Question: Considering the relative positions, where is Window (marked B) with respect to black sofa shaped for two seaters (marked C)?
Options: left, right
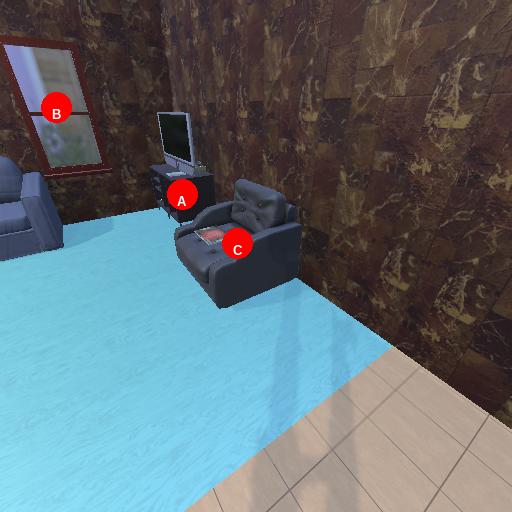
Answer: left